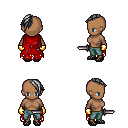
a pixel art fantasy rpg character, female body template, human, dark skin, red tattered cape, teal pants, gray long mohawk hairstyle, gold gloves, ghillies, dagger, four views (front, back, left, right), 2x2 character sprite sheet, small pixel art, hard edges, no anti-aliasing